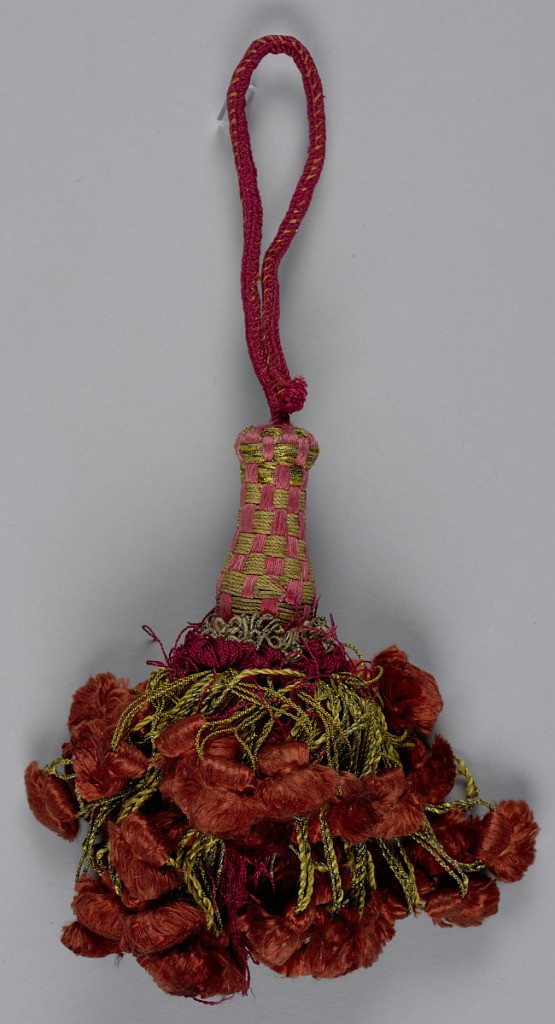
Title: Tassel
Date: late 17th century
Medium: silk, metal thread, wooden core
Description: Skirt of red silk covered with metal thread loop of two lengths, each supporting a brownish-red floss tassel. Collar at top of silk and metal loops. Head is covered with pink silk and metal in checkerboard pattern. Loop of red silk cord.